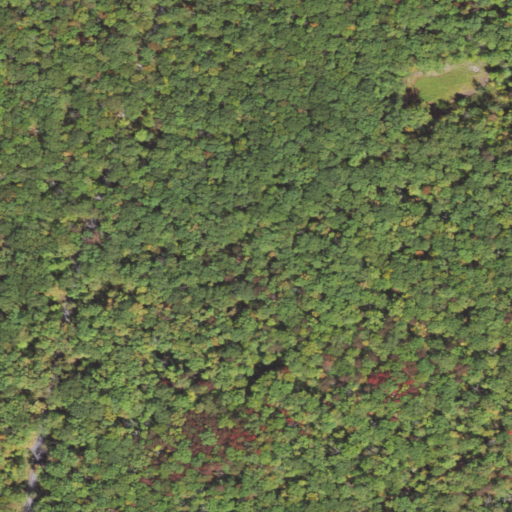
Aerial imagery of plain(s) in Pennsylvania named Big Flat containing deciduous forest, mixed forest, open development, and evergreen forest